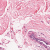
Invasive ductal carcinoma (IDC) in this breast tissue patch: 0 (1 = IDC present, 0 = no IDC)